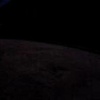
Label: space